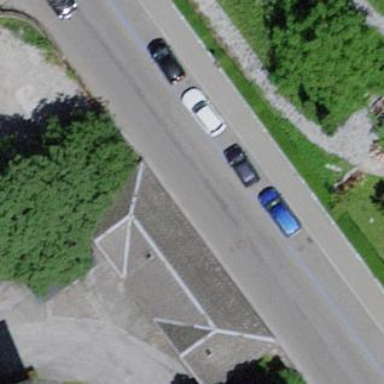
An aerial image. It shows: Street side parking area.